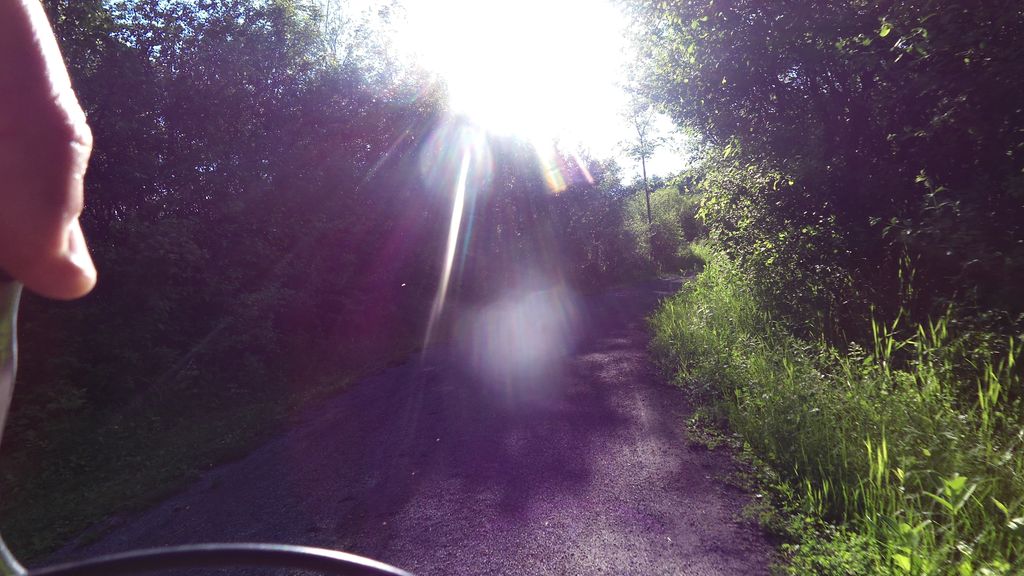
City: ottawa-gatineau